CT reconstruction: convct
Segmentation target: spine
Patient: M, age 54
ISS stage: Stage 3
Metal implant: no
Axial slice:
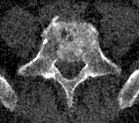
Sagittal slice:
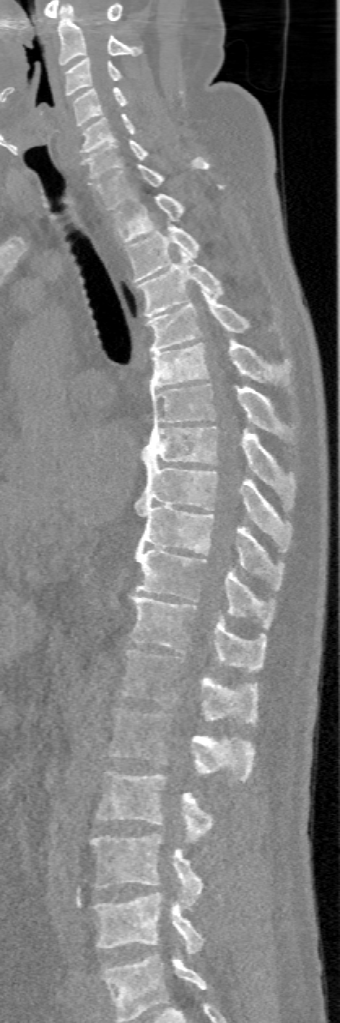